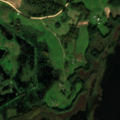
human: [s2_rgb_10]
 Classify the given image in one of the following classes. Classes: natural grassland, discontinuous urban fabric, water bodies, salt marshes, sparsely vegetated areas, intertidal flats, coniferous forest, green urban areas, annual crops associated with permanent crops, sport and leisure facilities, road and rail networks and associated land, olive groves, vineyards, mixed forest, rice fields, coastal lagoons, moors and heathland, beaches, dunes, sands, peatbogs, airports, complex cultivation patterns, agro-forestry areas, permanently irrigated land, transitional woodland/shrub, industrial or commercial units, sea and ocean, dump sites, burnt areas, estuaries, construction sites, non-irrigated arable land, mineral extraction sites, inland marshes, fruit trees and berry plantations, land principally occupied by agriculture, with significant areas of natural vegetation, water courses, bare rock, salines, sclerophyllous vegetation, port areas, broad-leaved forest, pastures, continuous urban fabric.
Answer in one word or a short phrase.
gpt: pastures, complex cultivation patterns, land principally occupied by agriculture, with significant areas of natural vegetation, transitional woodland/shrub, water bodies